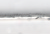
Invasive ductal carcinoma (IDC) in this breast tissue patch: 0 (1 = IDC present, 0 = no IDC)